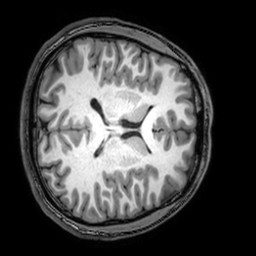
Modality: T1w
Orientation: axial
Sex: male
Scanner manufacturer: philips
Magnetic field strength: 3 T
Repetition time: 0.008116 s
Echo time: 0.00372 s